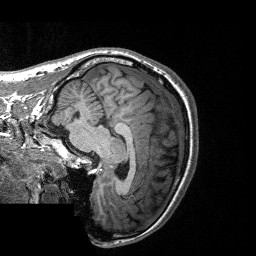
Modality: T1w
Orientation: sagittal
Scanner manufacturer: siemens
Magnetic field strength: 3 T
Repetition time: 2.3 s
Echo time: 0.00226 s